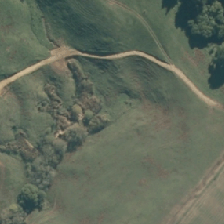
Land cover: deciduous_hardwood